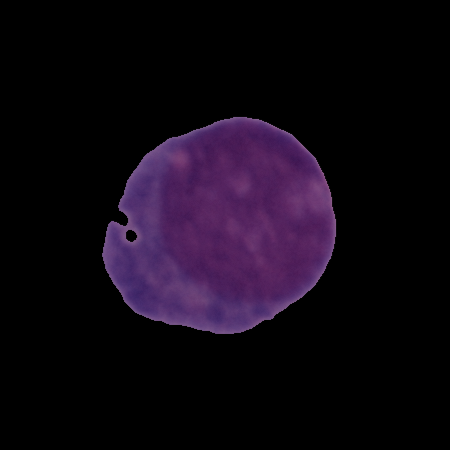
Label: cancer